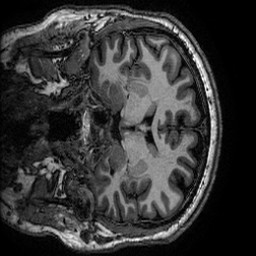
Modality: T1w
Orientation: coronal
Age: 37
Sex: male
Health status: healthy